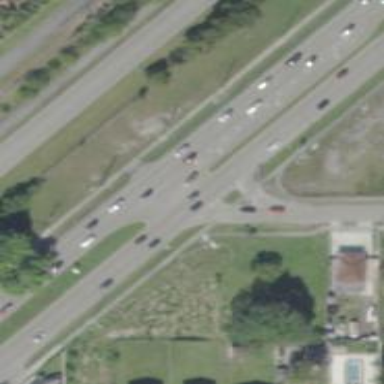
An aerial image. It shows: Trunk link highway.